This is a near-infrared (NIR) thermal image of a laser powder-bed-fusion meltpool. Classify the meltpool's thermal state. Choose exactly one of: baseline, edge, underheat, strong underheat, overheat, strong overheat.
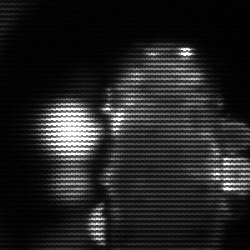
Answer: strong underheat